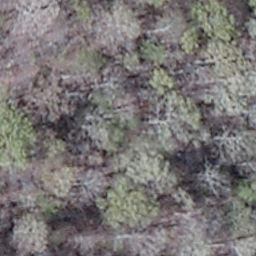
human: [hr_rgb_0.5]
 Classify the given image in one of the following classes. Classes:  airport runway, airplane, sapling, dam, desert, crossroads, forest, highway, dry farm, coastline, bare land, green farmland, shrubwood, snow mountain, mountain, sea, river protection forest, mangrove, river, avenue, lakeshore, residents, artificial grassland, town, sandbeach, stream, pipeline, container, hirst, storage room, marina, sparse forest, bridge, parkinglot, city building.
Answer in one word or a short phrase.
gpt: shrubwood